Question: I am trying to read an xlsx file in ubuntu, but all it shows is garbage characters.
I am running the ubuntu instance in a docker, so i have no GUI. I am sending the excel file from windows to ubuntu and there i am trying to check if it has a particular text in it. How can I achieve this using terminal?

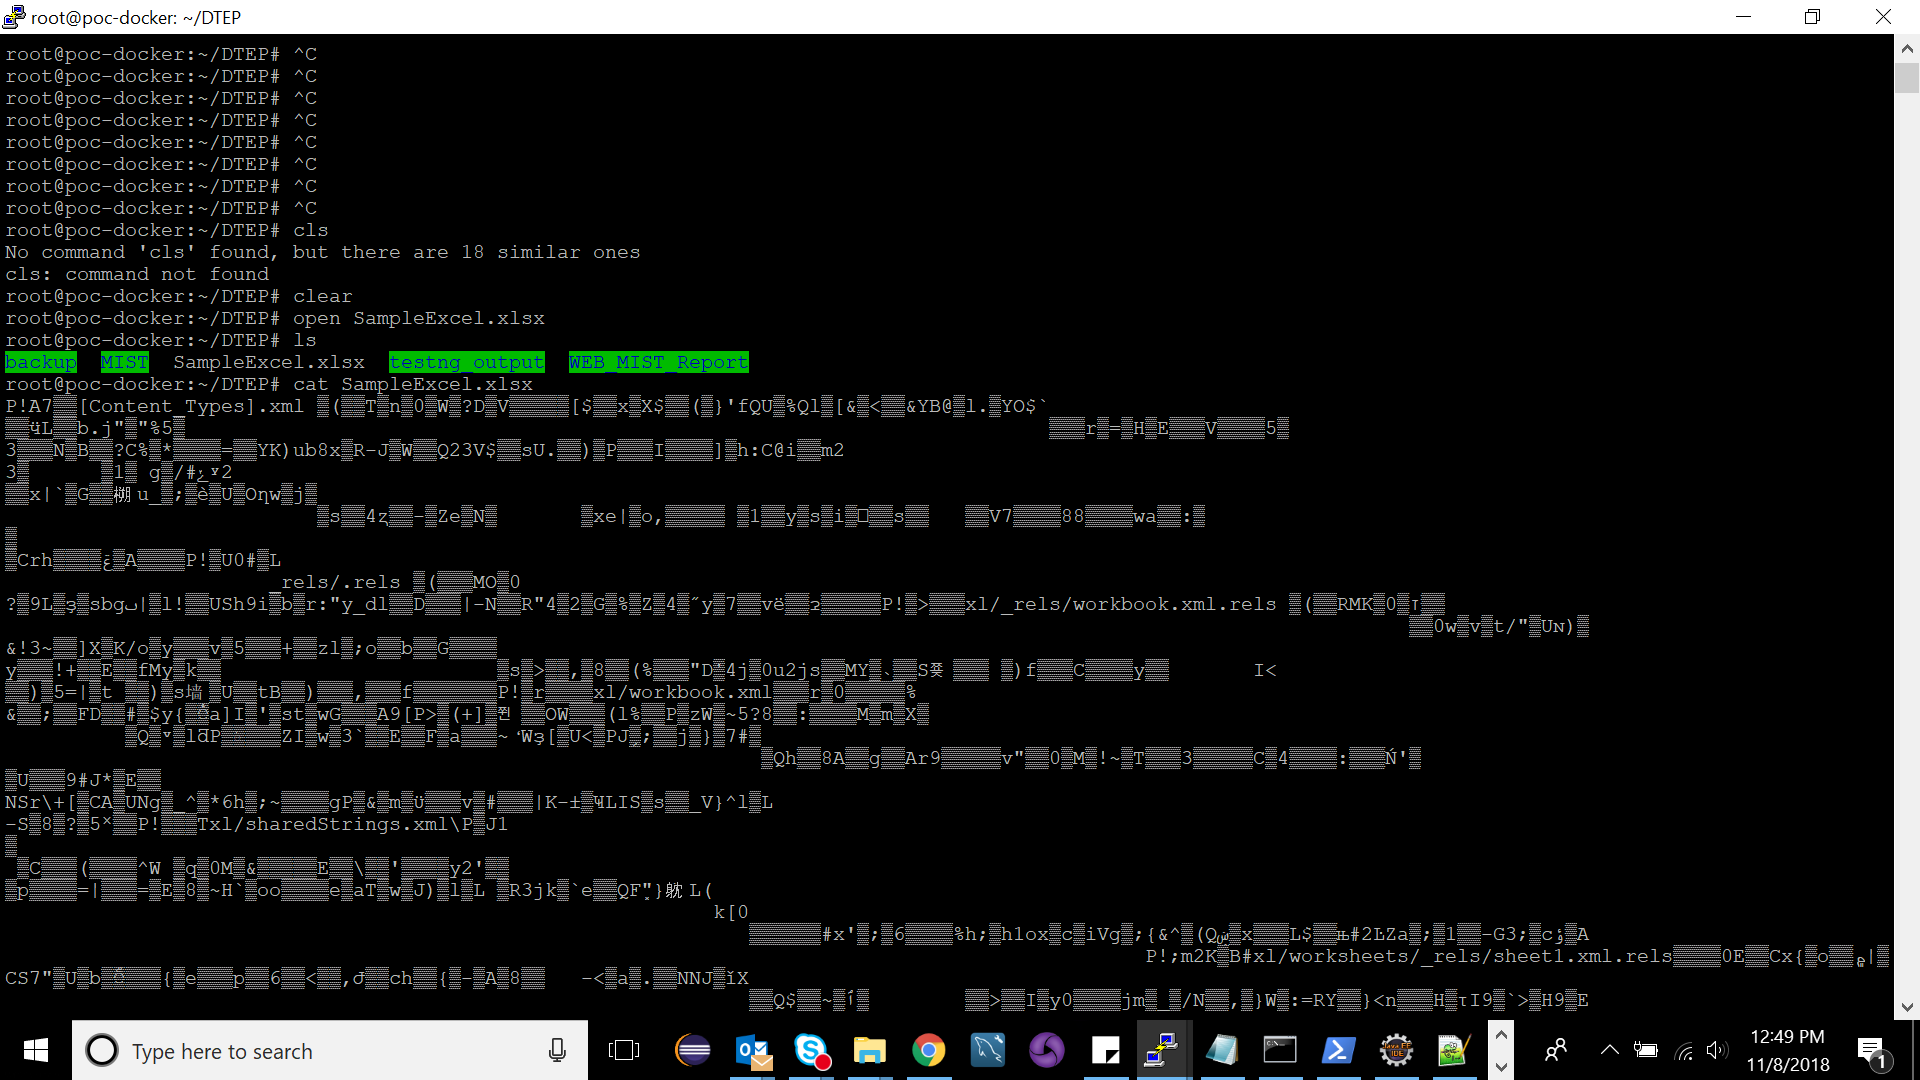
Answer: install xlsx2csv in the container and then use it to make a csv
csv can be read with any editor, bash tools etc
'''
apt-get install xlsx2csv
xlsx2csv book.xlsx > convert.csv
'''